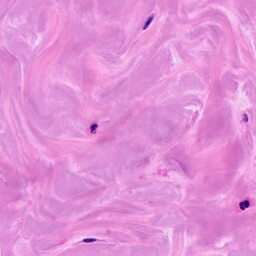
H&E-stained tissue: Breast